Field crop: maize
Growth stage: 2
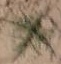
Species: salsola